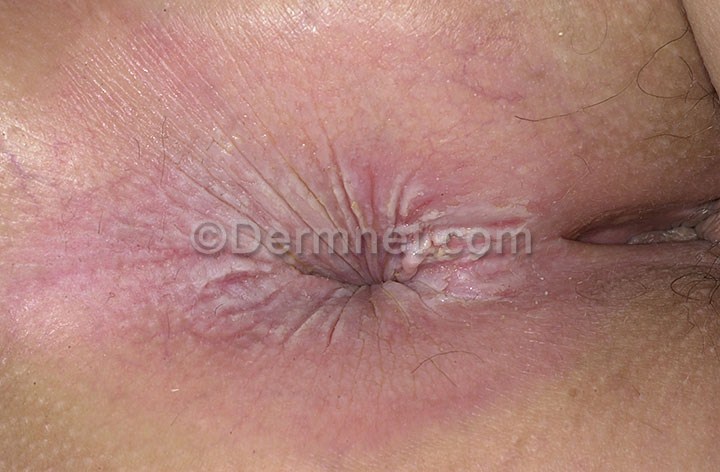
Disease: Psoriasis pictures Lichen Planus and related diseases